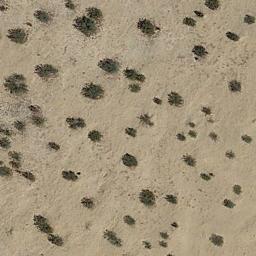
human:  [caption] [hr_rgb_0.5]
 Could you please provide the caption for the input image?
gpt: There is a wood in this jungle .

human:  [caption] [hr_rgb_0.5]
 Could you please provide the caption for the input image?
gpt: The chaparral is consist of sparse bushes on the desert .

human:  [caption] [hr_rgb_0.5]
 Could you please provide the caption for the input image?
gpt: Chaparral is sparsely distributed on the sand .

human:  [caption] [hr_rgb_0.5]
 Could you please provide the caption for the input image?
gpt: Some disconnected chaparrals grow in the desert .

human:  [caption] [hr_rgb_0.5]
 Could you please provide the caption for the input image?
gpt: The plants on the left of the chaparral are bigger than those on the right .